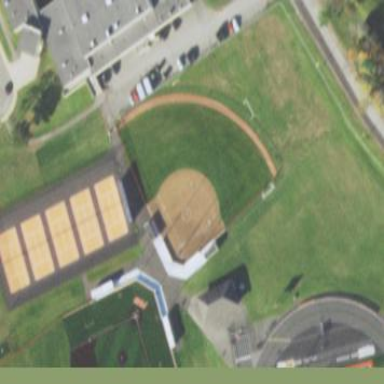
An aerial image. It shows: Baseball pitch for leisure and sports activities.